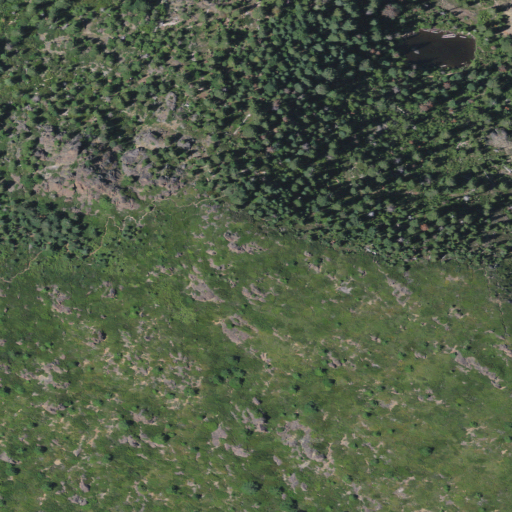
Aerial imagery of mountain in Oregon named Little Grayback Peak containing evergreen forest and shrub